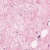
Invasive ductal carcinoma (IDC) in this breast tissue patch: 0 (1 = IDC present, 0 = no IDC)